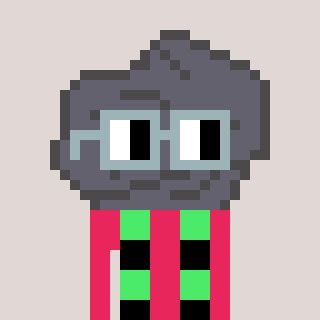
a pixel art character with square dark gray glasses, a rock-shaped head and a redpinkish-colored body on a warm background